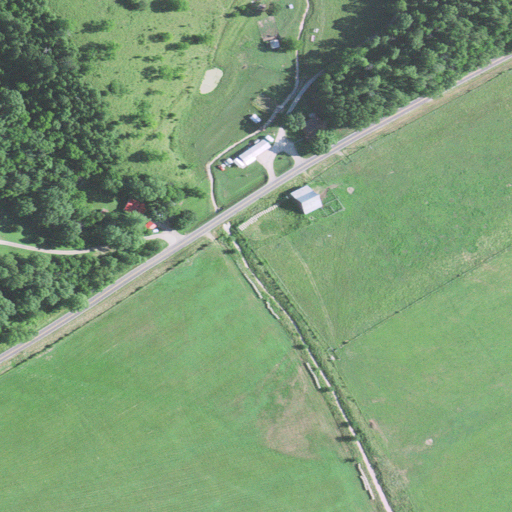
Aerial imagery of valley in Missouri named Ball Hollow containing pasture, open development, deciduous forest, low intensity development, and mixed forest